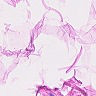
Metastatic tissue present: no